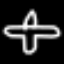
Label: airplane